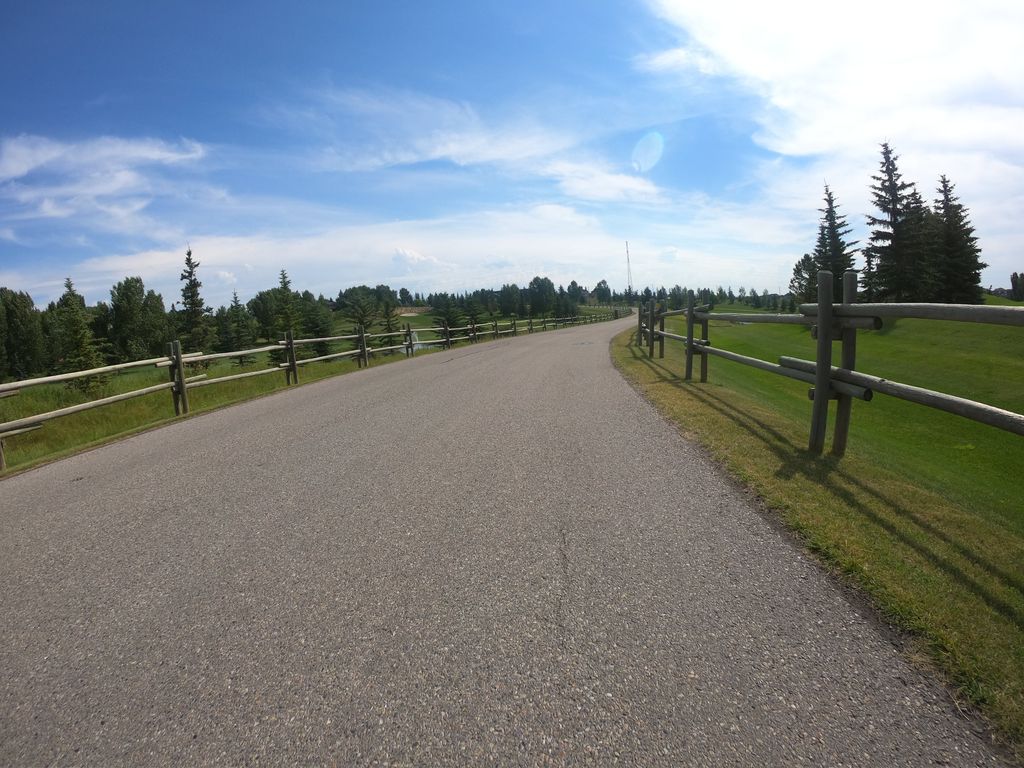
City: calgary